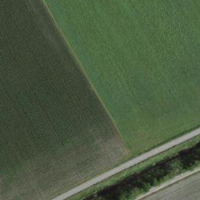
EUNIS habitat code: 52
Species observed at this site:
Cardamine pratensis